Interaction volume radius: 10 \u00c5
Interaction volume height: 30 \u00c5
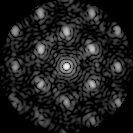
Disorder parameter: 0.3627